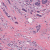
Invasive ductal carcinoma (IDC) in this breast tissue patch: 1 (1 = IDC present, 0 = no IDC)